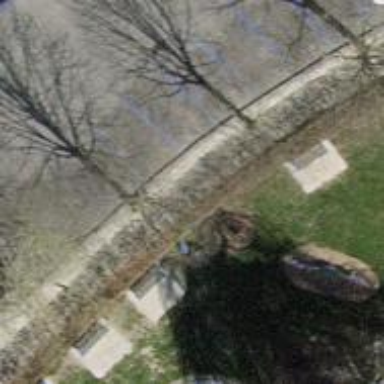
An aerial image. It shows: Blue bench.